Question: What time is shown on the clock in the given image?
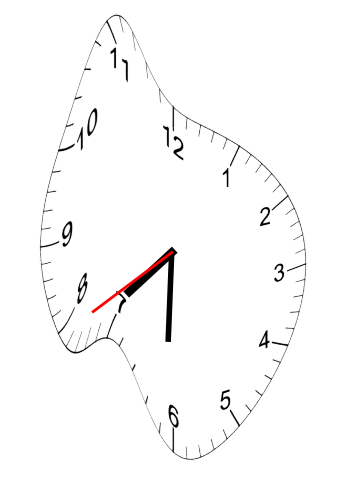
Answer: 07:30:39